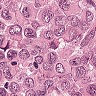
Metastatic tissue present: yes